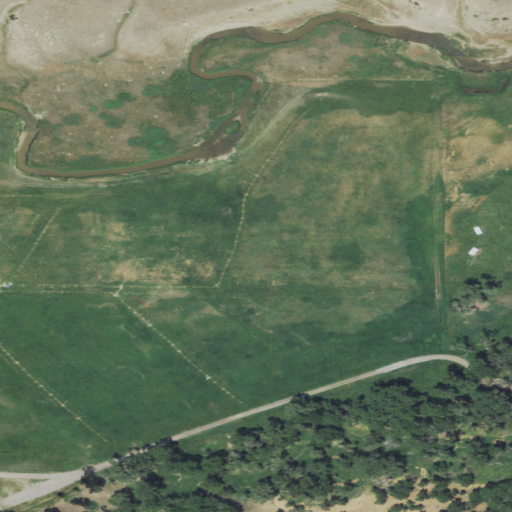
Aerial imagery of valley in Montana named Big Coulee containing cultivated crops, woody wetlands, grassland, pasture, shrub, and herbaceous wetlands